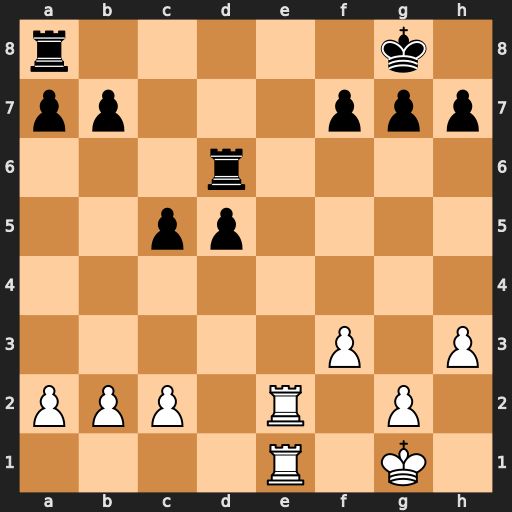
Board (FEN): r5k1/pp3ppp/3r4/2pp4/8/5P1P/PPP1R1P1/4R1K1
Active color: w
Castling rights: -
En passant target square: -
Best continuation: Re8+ Rxe8 Rxe8#